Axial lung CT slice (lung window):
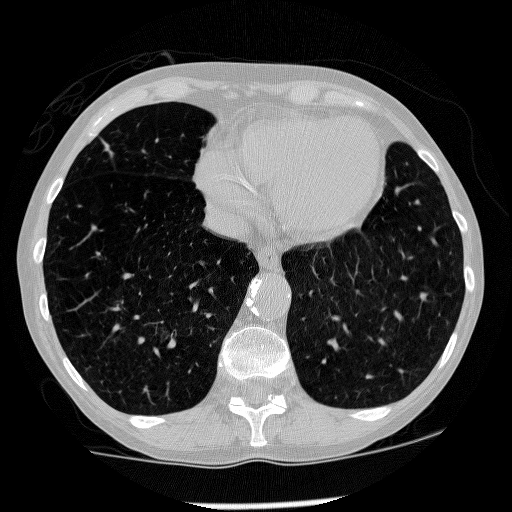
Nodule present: no